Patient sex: F
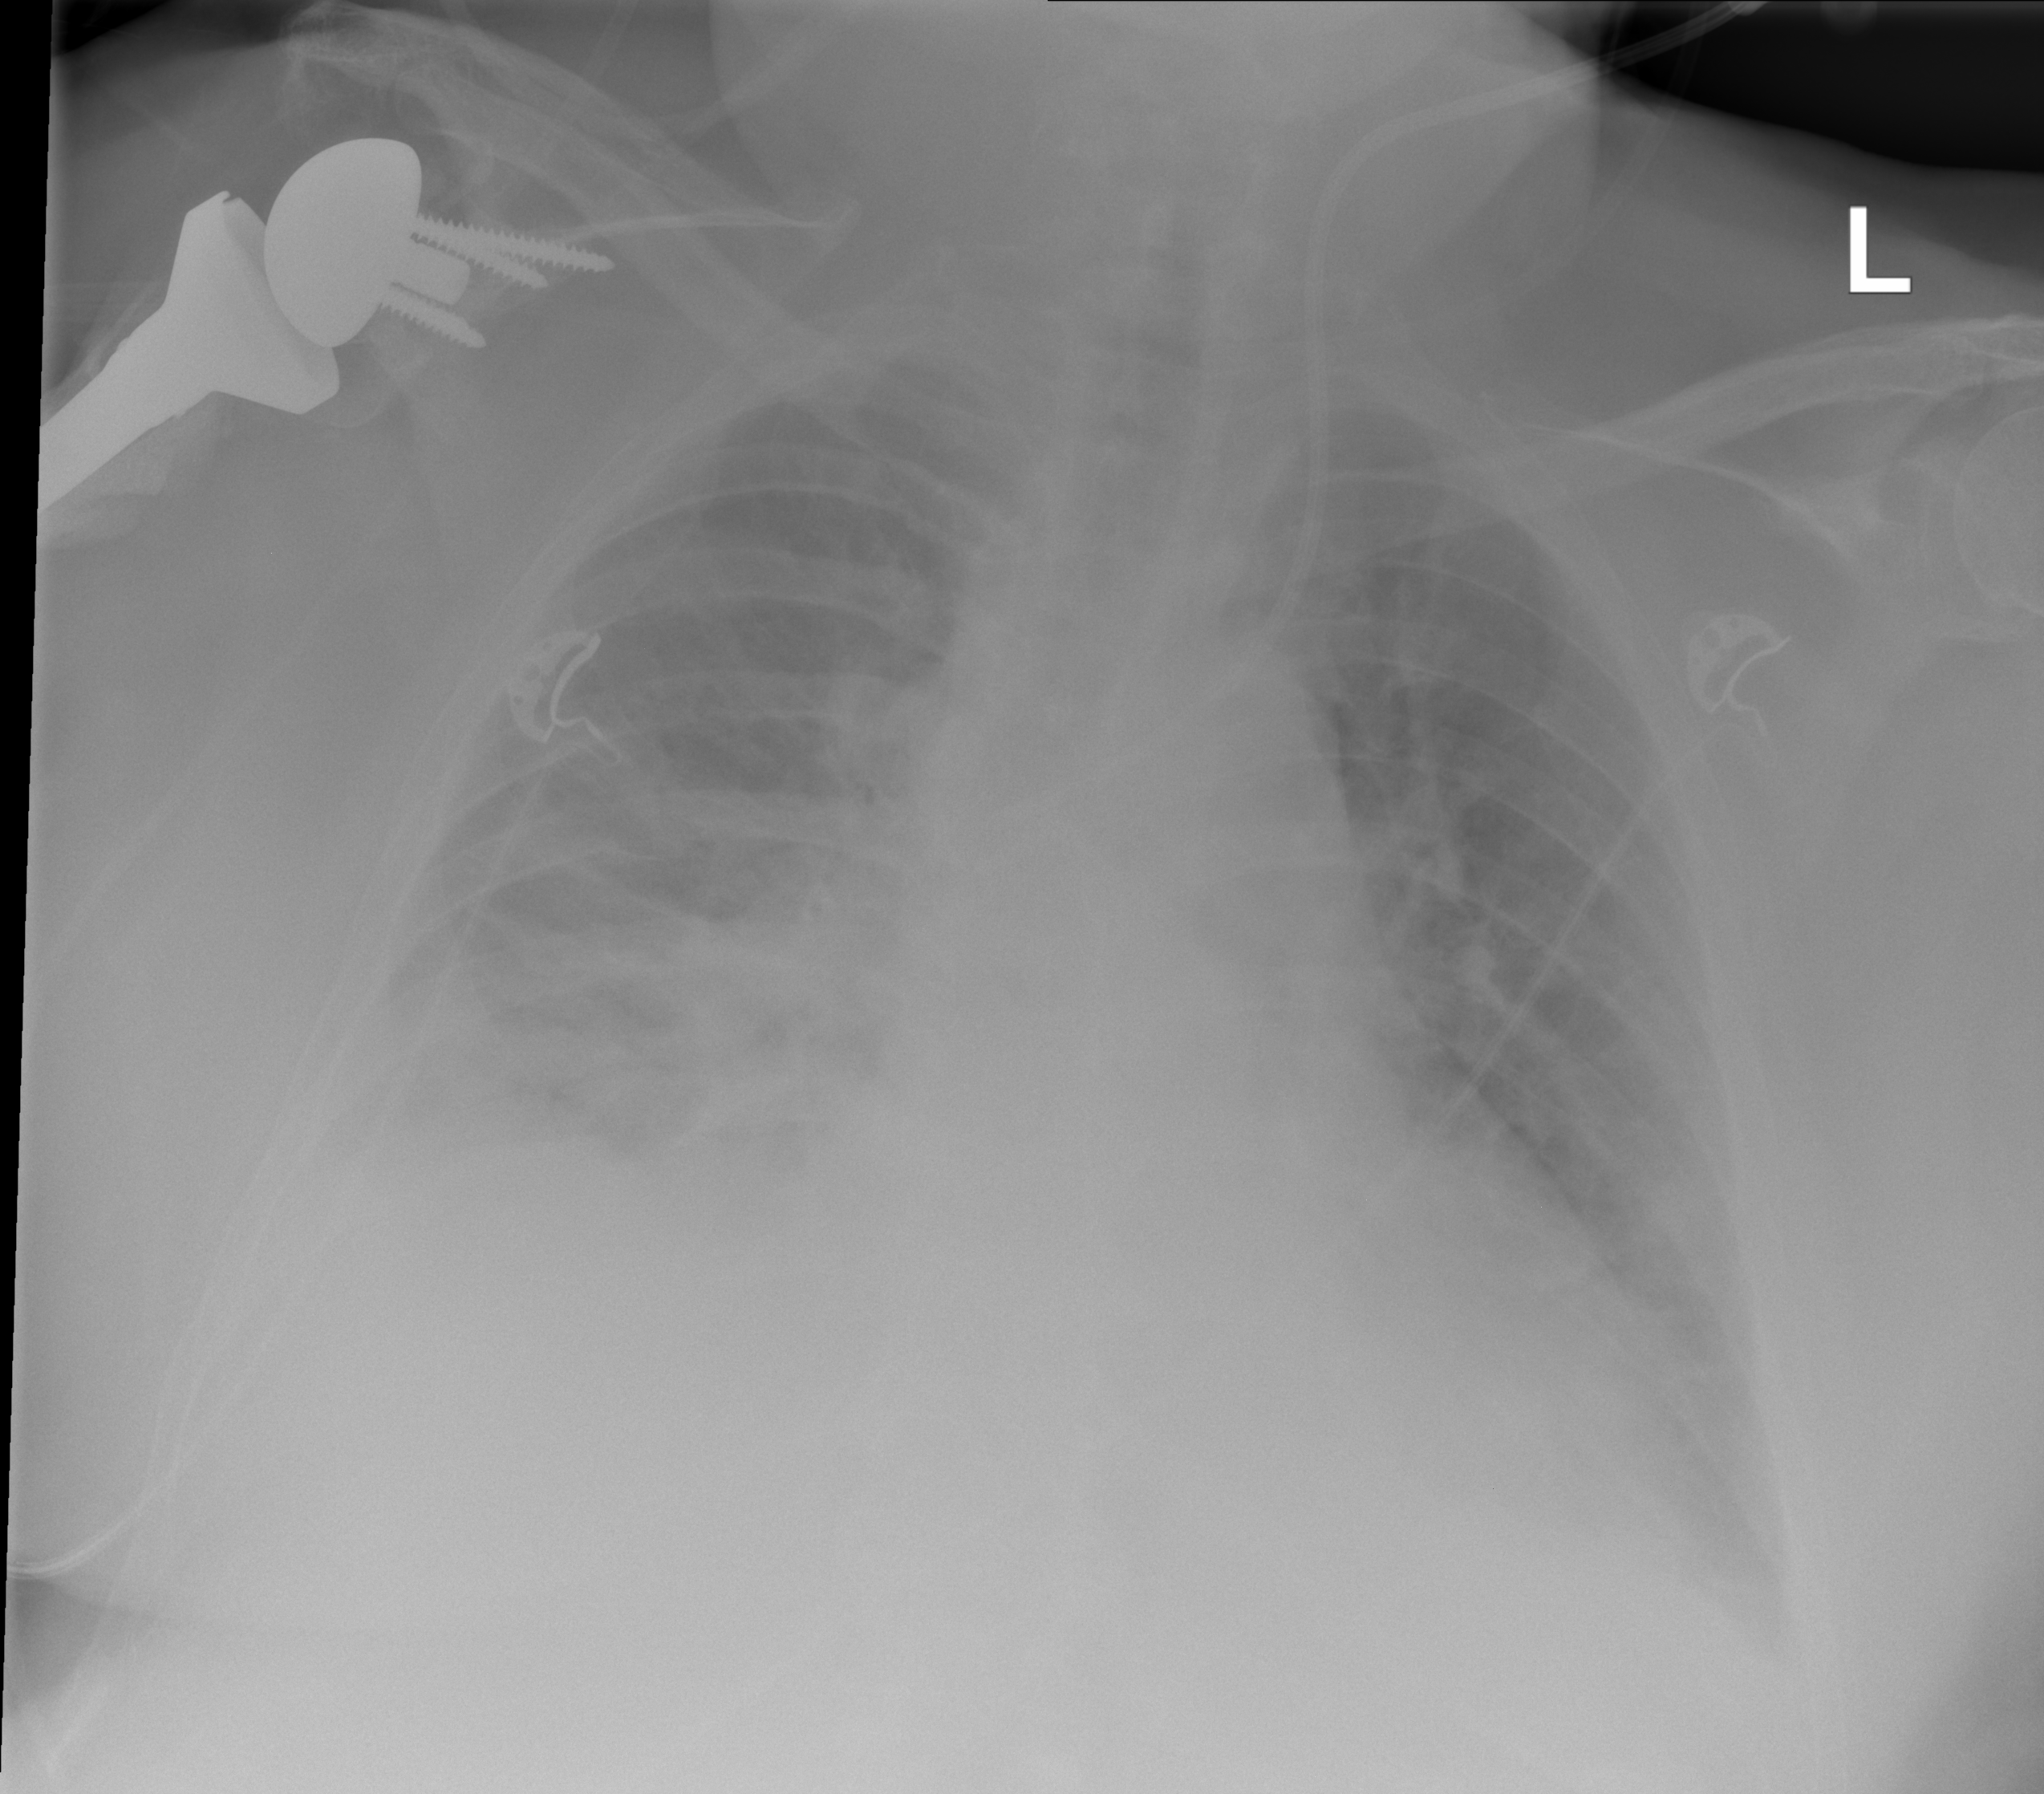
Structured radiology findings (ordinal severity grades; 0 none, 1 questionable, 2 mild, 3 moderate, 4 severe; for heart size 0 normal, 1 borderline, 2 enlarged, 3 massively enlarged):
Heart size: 2
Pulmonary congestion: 0
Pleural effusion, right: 2
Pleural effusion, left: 2
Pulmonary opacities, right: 2
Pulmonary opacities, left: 0
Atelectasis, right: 2
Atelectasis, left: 2